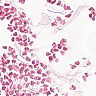
Metastatic tissue present: no